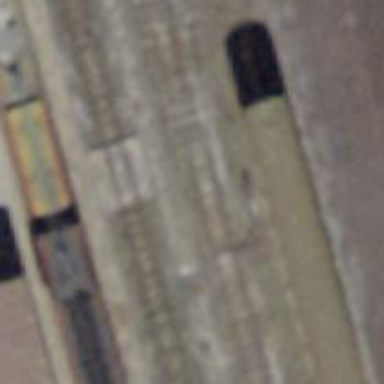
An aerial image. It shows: Narrow-gauge railway yard with electrified contact line.